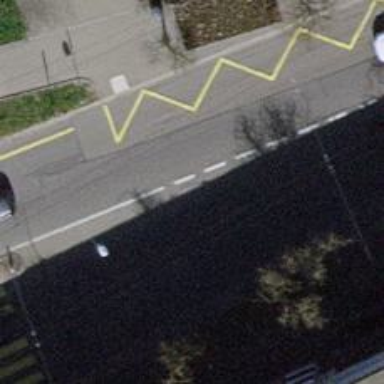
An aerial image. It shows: Primary road with asphalt surface. It has designated lane for cyclists and trolley wire for electric vehicles.